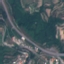
Label: Highway